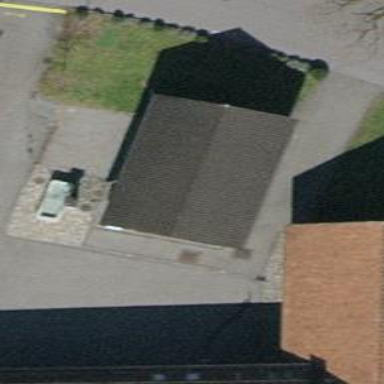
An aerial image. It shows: Shed.